Question: I am using a logic to highlight cells based on if the cursor is hovering over the row:
'''
function setupTable(tbl) {
if ($(tbl).find('tbody').size() > 0) {
$(tbl).find('tbody tr').hover(function () {
$(this).find('td:gt(0)').addClass('highlight');
}, function () {
$(this).find('td:gt(0)').removeClass('highlight');
}).click(window.onTrClick);
if ($(tbl).find('tbody tr').size() > 10) {
setUpPagination(tbl);
}
}
}
'''
The style rule is define like the follows:
'''
.gridview .data
{
background-color: White;
padding-left: 3px;
padding-right: 3px;
}
.highlight
{
background-color: #3169C6;
color: White;
cursor: pointer;
}
'''
But on hovering the text goes white. The net effect is as if that row of data is blanked out. I open IE's developer toolbar. And try to play around.

I try to manipulate the class attribute and find out that
'''
class="data highlight"
'''
does not give the desired effect. But if I did
'''
class="highlight"
'''
it sort of works...
I am trying to understand why this is so? How will the rules be applied if we do
'class="data highlight"'?
---
UPDATE:
I want the padding of '.data' to be sort-of "inherited" (or maintained) to '.highlight'. What do I do then?
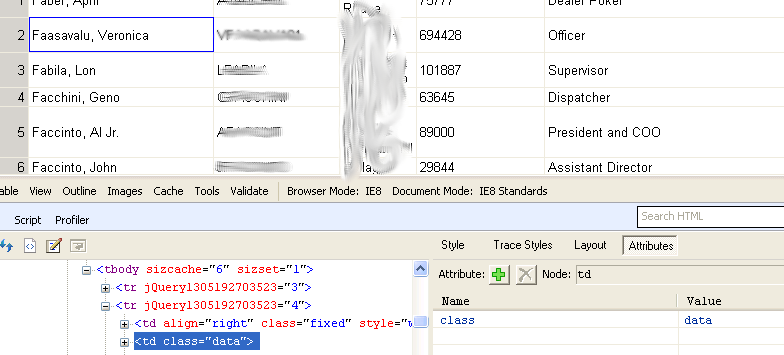
Answer: '.gridview .data' has <URL> than '.highlight'.
The result is that 'background-color: White' (from '.gridview .data', instead of 'background-color: #3169C6' from '.highlight') and 'color: White' (from '.highlight') is applied, making it appear to be "blanked out".
, you should change '.highlight' to '.gridview .highlight'.
This fix will work because '.gridview .data' and '.gridview .highlight' will then have equal specificity, so it will then come down to which was defined last. That's '.gridview .highlight', so the declarations in there will override those in '.gridview .data'.
If you also use the '.highlight' class in other places, then instead change it to '.highlight, .gridview .highlight'.